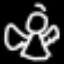
Label: angel